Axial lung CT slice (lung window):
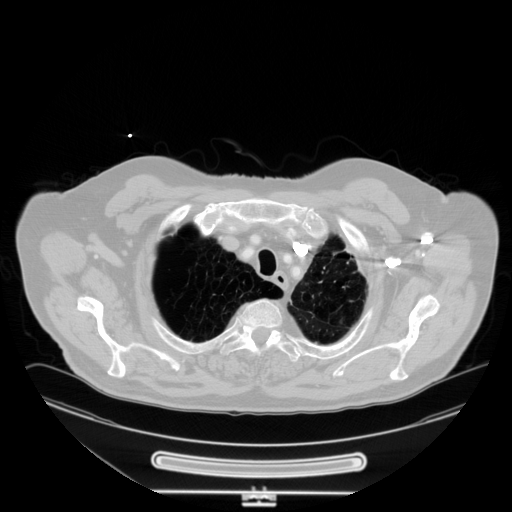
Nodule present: no